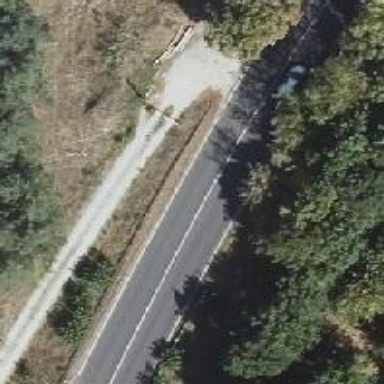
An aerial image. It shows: Secondary road with asphalt surface.